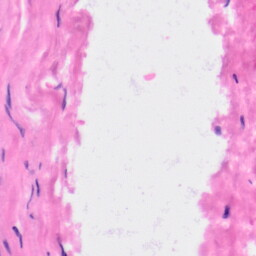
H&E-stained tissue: Kidney